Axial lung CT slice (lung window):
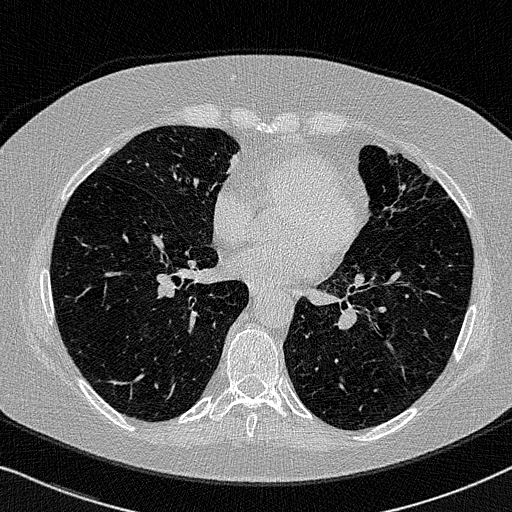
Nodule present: no